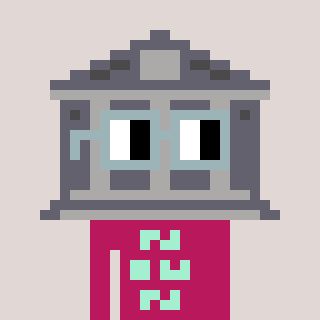
a pixel art character with square dark gray glasses, a bank-shaped head and a darkpink-colored body on a warm background